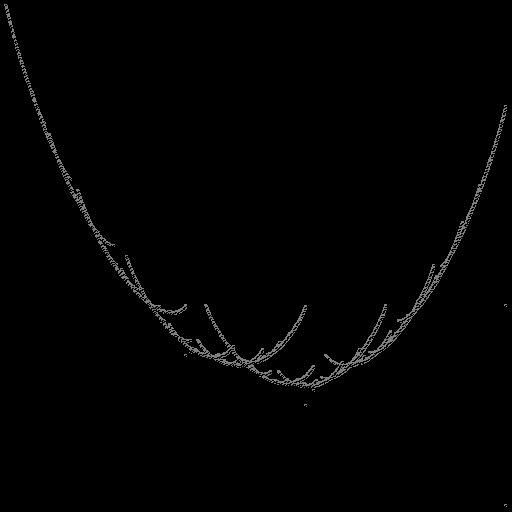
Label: a4